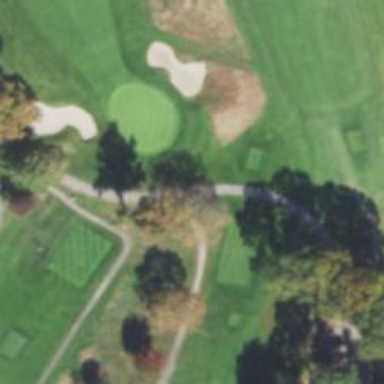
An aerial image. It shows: Pathway for golfing.